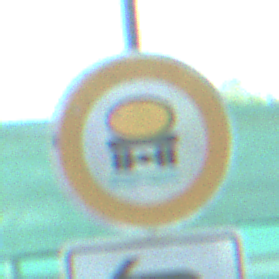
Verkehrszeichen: VerbotFahrzeugeWassergefaehrdenderLadung
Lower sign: RichtungsangabeDurchPfeile2
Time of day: MorningAfternoon
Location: Roofed (Special)
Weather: PartlyCloudy
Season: NotSpecified
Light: Natural